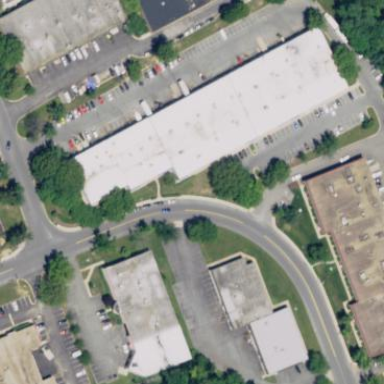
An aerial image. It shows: Commercial building.